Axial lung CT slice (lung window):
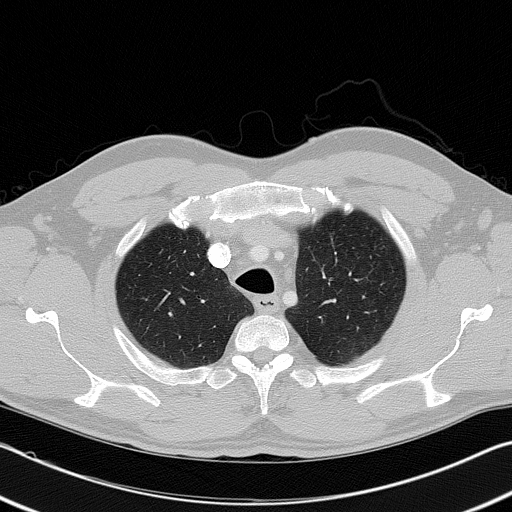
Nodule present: no